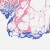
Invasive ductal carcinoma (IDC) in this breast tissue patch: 0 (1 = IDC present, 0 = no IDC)